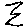
Label: zigzag